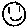
Label: smiley face